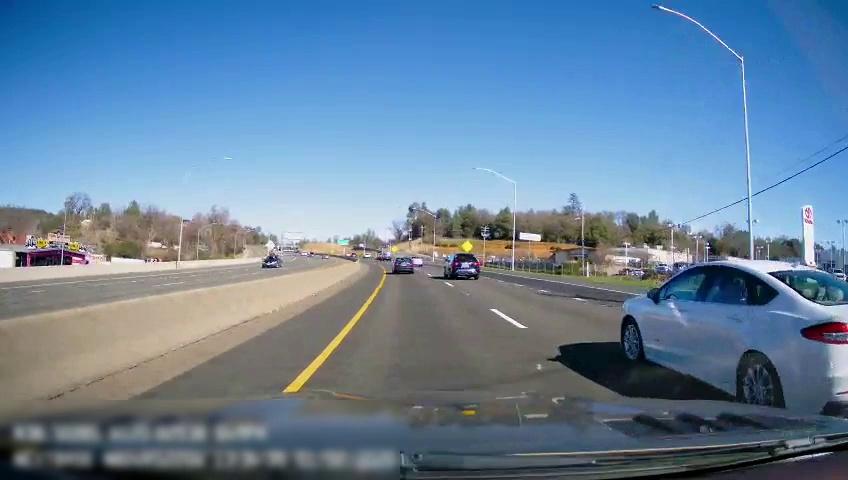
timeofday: Day
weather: Sunny
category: Drivable Space
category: Drivable Space
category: Vehicles | Car
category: Vehicles | Car
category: Vehicles | SUV
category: Vehicles | Car
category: Vehicles | Car
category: Lanes | Current Lane
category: Lanes | Current Lane
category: Lanes | Alternate Lane
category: Lanes | Alternate Lane
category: Lanes | Opposite Lane
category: Lanes | Opposite Lane
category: Traffic | Signs
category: Traffic | Signs